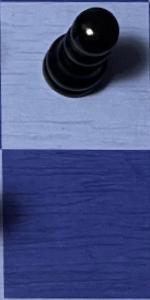
Label: Empty